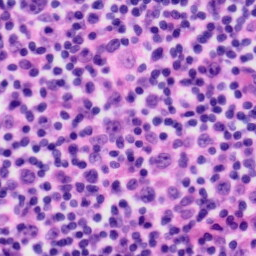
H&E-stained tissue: Tonsil